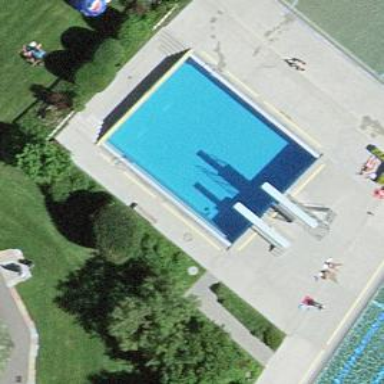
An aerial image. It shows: Outdoor swimming pool located in leisure land.